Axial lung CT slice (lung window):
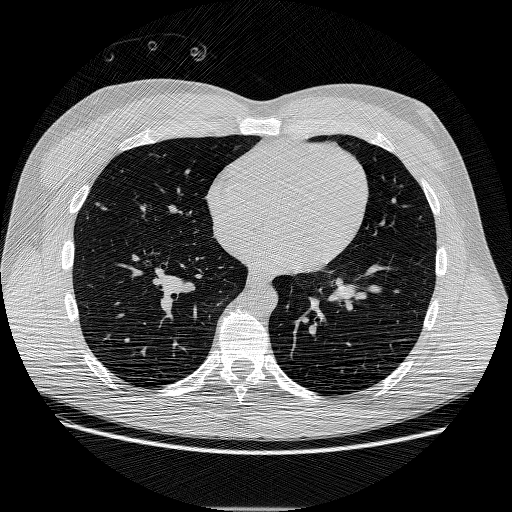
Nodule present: no